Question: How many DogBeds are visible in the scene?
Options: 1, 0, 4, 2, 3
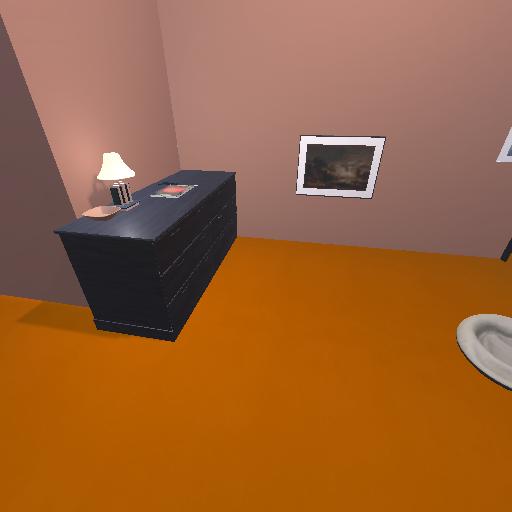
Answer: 1